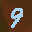
Label: 9